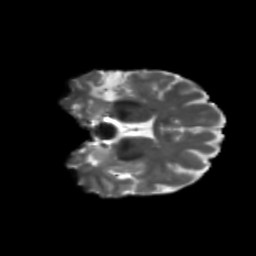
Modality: T2w
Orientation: coronal
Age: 59
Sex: female
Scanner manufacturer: siemens
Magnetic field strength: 3 T
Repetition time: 5.25 s
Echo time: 0.08 s